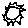
Label: sun